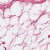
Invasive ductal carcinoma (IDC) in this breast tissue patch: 0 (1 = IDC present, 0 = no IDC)